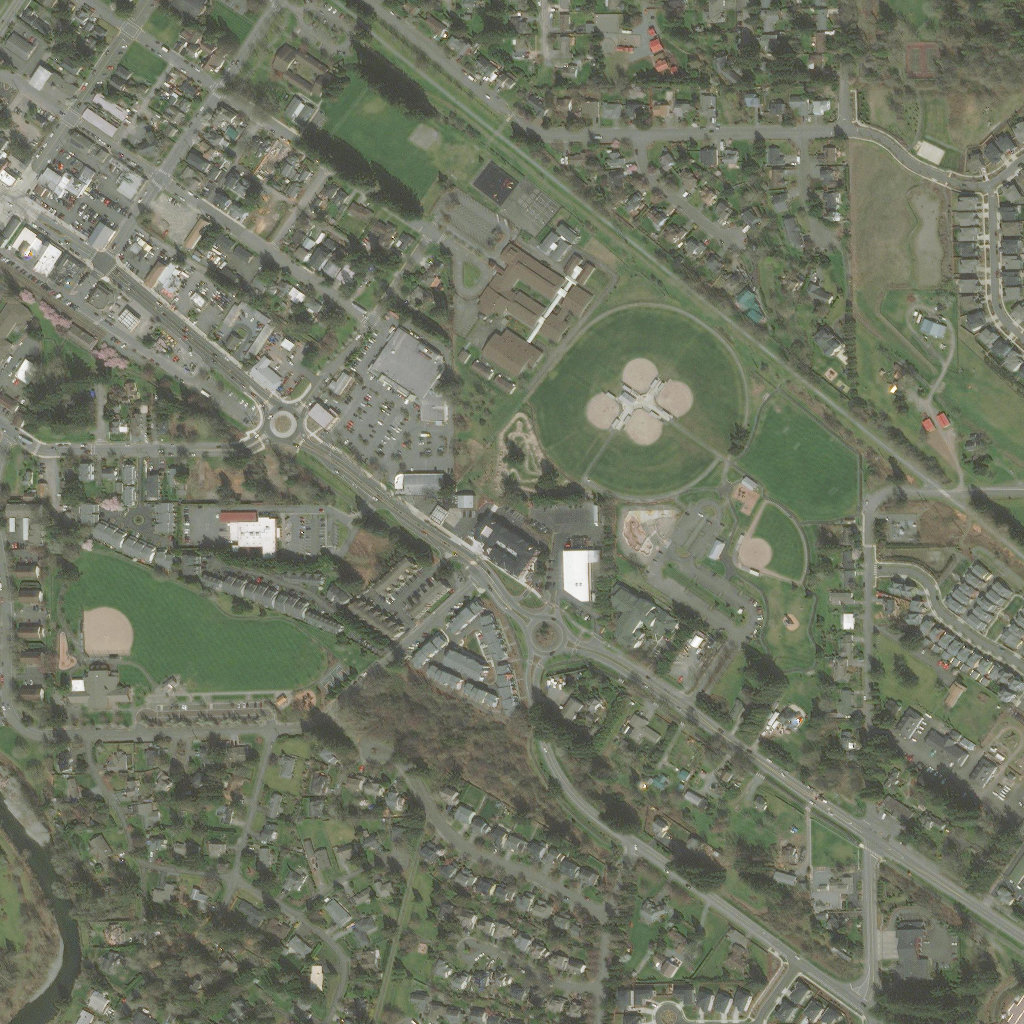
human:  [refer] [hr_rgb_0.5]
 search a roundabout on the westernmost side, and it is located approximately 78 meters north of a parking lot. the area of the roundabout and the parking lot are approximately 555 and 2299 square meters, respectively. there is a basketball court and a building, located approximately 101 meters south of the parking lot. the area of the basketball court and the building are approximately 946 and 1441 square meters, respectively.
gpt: <box>[[25, 39, 29, 43, 0]]</box>

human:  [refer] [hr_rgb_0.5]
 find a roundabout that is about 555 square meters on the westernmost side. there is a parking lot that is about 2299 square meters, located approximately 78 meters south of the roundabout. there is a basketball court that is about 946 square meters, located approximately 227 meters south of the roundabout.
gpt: <box>[[26, 39, 29, 43, 0]]</box>

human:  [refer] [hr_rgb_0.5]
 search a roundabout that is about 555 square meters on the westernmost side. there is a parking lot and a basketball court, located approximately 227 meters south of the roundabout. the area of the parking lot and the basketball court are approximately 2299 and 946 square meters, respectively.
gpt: <box>[[25, 39, 29, 43, 0]]</box>

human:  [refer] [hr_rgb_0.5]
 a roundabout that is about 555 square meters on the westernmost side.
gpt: <box>[[25, 39, 29, 43, 0]]</box>